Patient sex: F
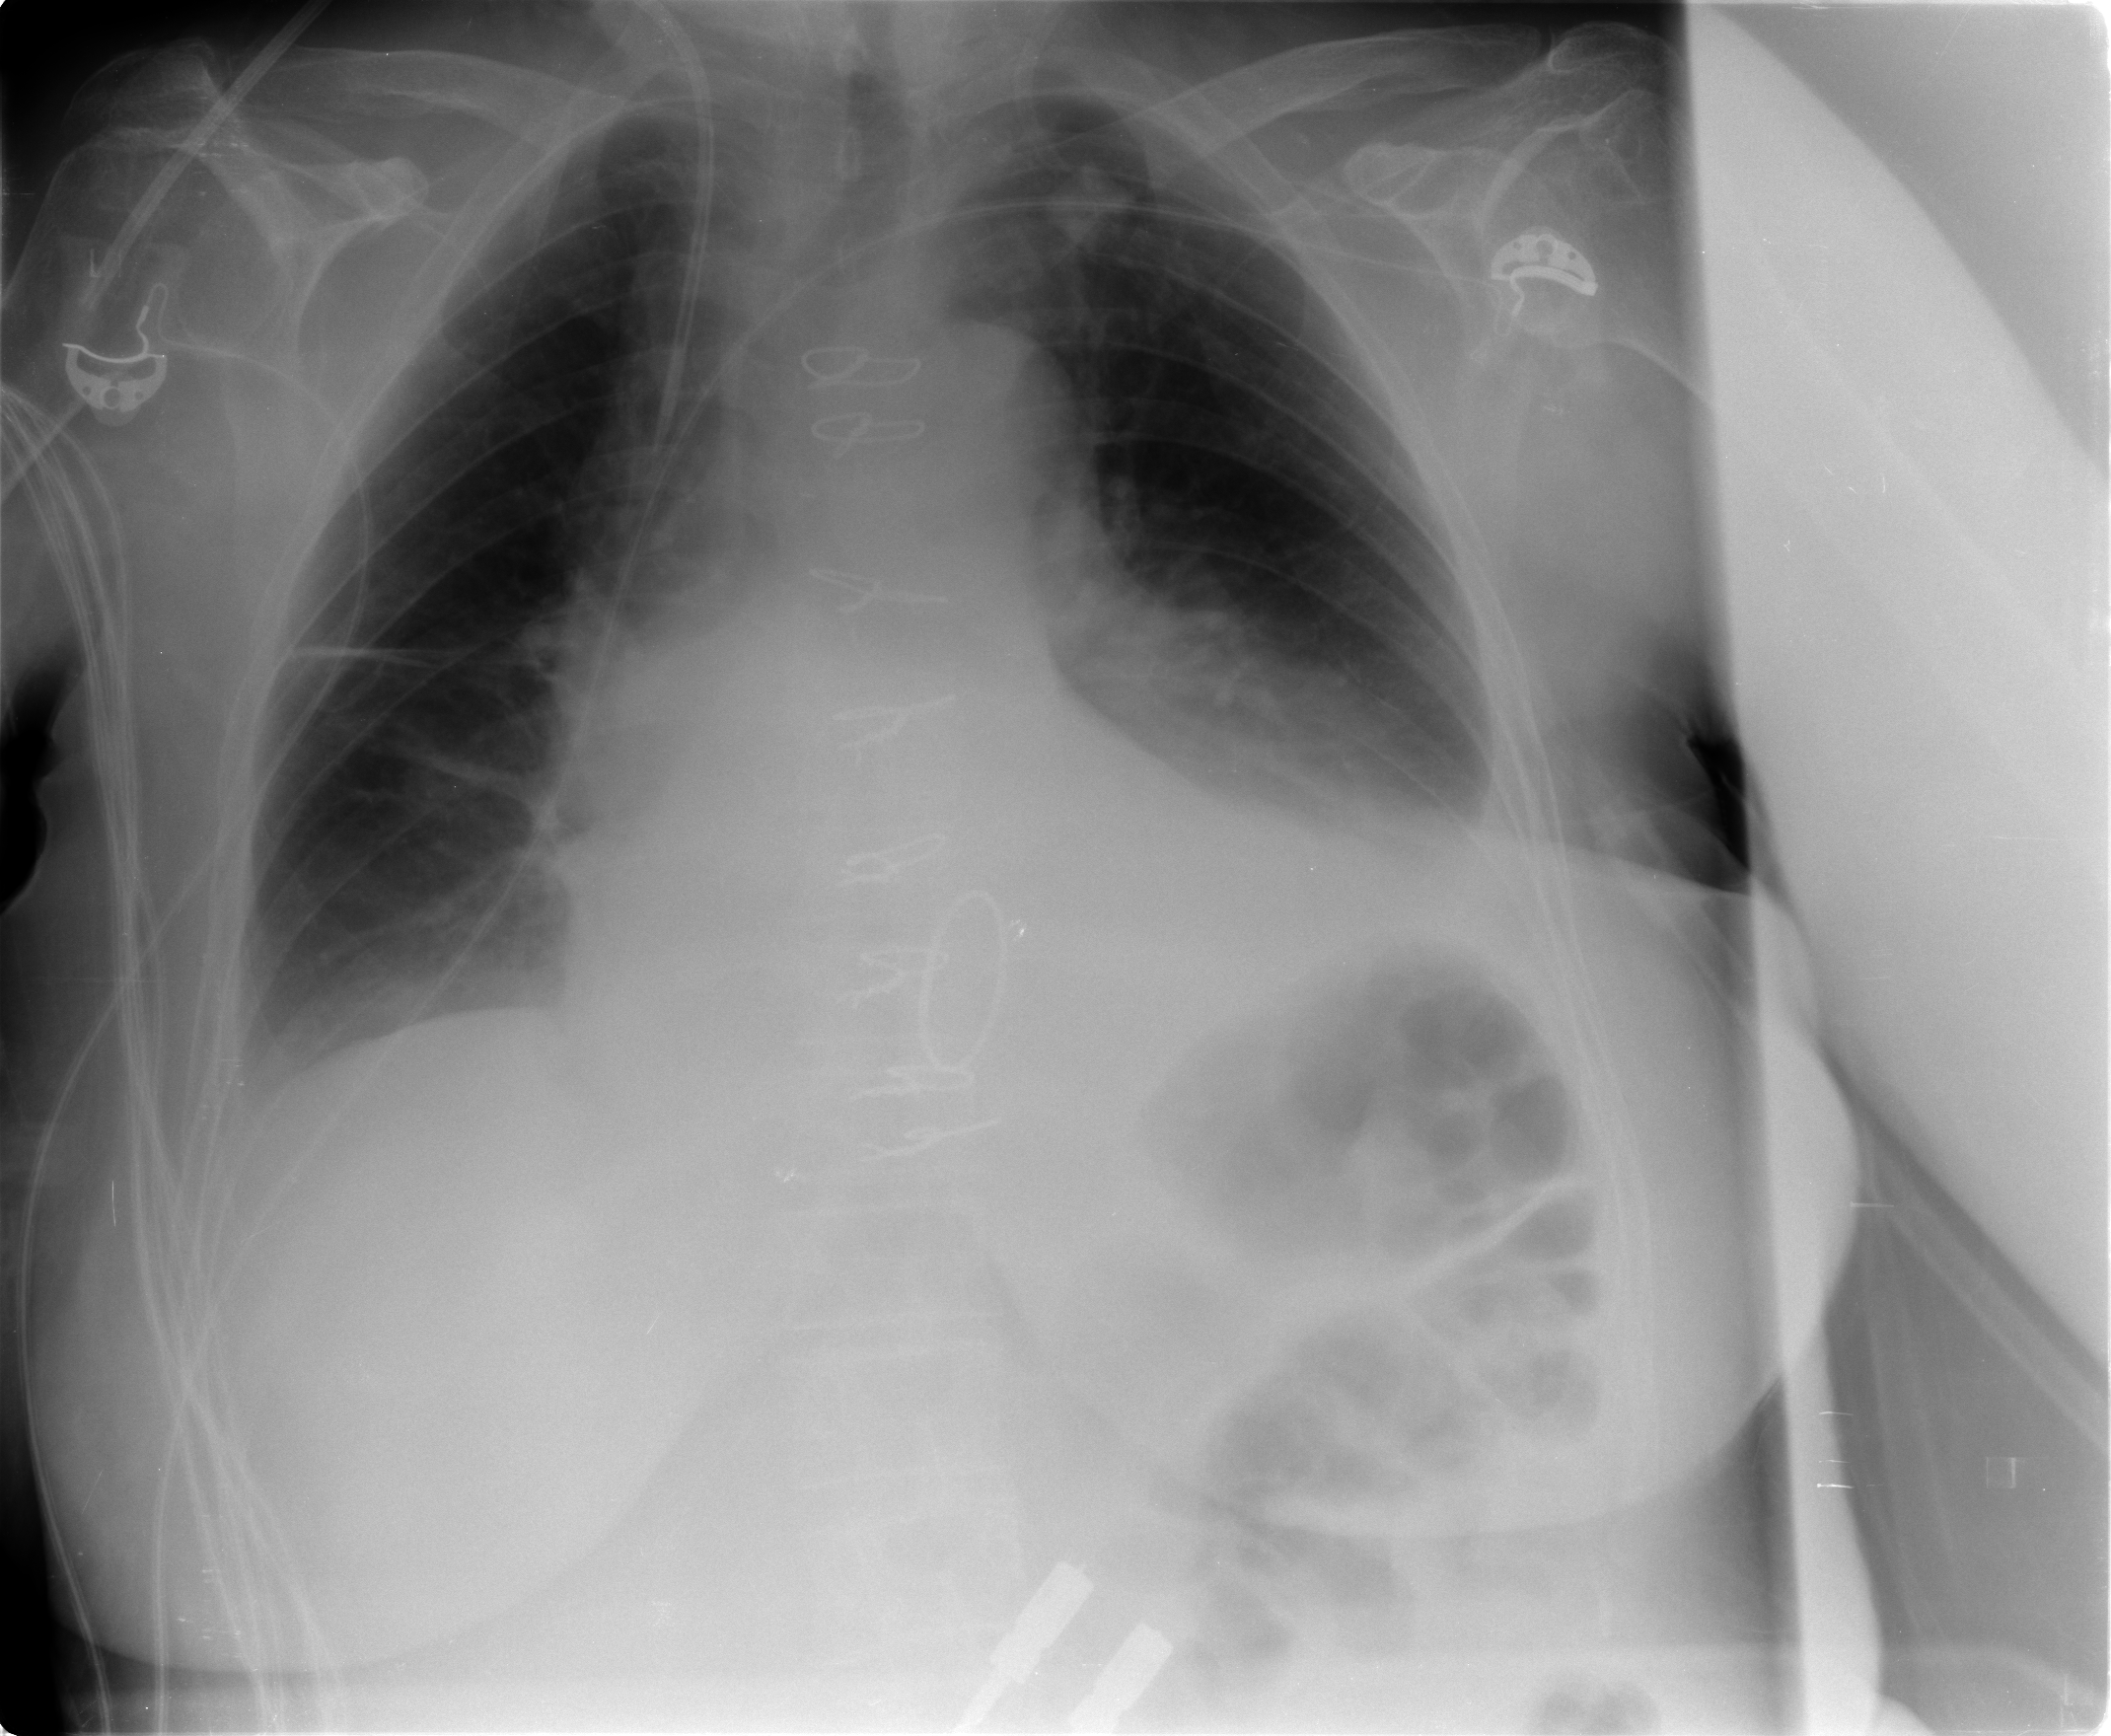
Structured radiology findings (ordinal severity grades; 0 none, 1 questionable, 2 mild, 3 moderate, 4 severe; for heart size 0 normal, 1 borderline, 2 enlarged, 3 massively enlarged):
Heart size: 0
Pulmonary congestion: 1
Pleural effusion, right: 1
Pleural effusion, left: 2
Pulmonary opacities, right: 0
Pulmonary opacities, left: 0
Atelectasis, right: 1
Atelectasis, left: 1